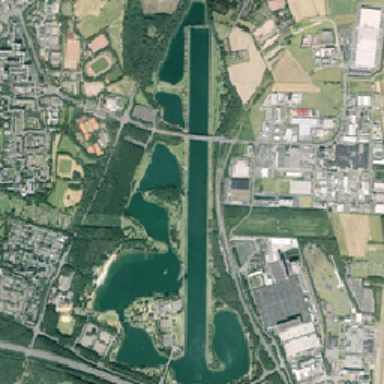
Two straight rivers and some small irregular lakes in the middle .